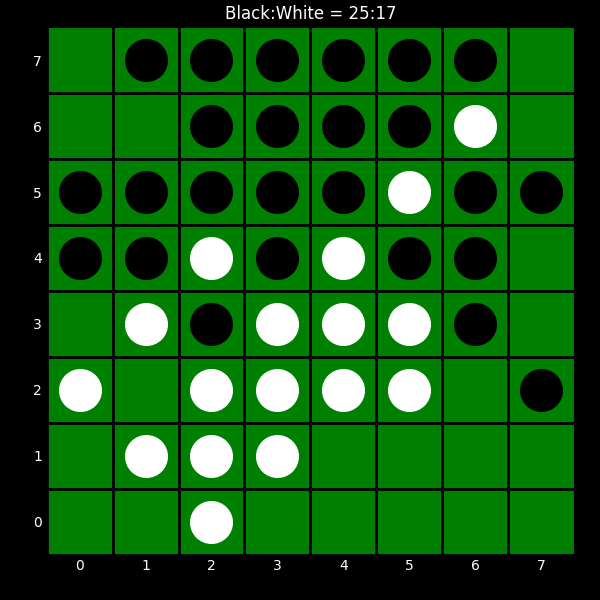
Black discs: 25
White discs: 17